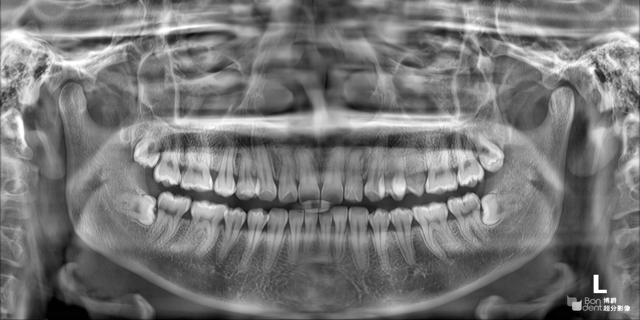
adult